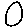
Label: circle